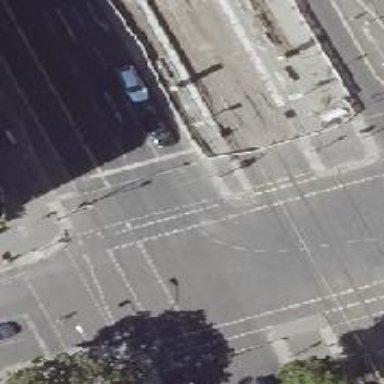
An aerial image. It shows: Traffic island located on footway.